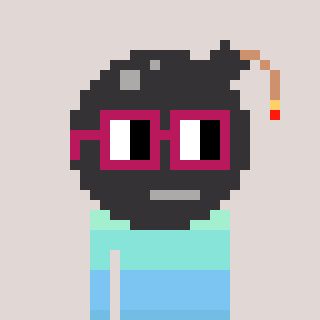
a pixel art character with square dark red glasses, a bomb-shaped head and a peachy-colored body on a warm background